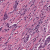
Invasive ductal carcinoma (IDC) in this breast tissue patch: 1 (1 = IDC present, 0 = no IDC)